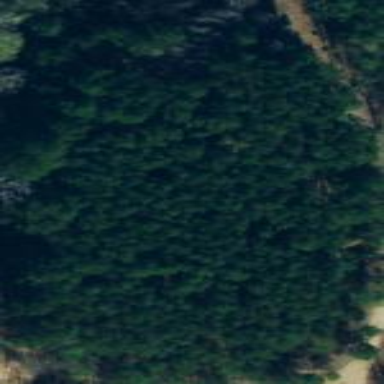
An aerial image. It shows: Evergreen forest with needle-leaved trees.